Interaction volume radius: 5 \u00c5
Interaction volume height: 25 \u00c5
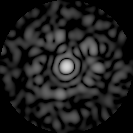
Disorder parameter: 0.8461